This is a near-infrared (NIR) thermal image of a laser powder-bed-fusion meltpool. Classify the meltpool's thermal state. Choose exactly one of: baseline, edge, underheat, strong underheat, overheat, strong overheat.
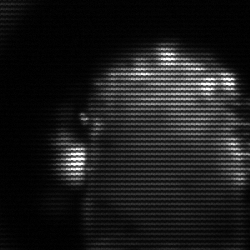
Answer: baseline